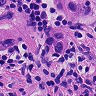
Metastatic tissue present: yes